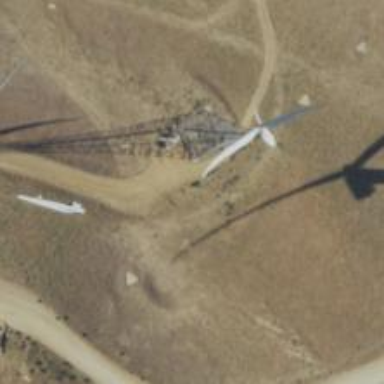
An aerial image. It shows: Wind power generator employing wind turbines.